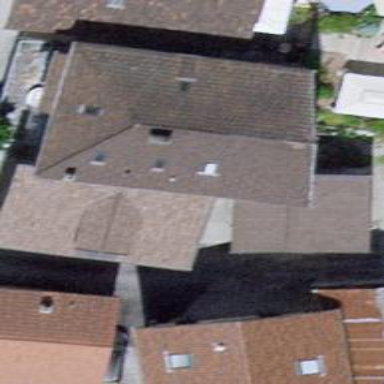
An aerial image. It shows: Detached building.